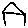
Label: house